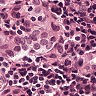
Metastatic tissue present: yes